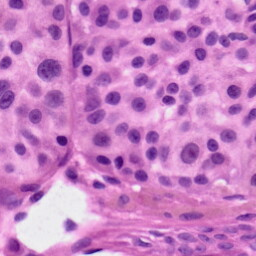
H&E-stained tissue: Skin